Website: lowes
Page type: payment
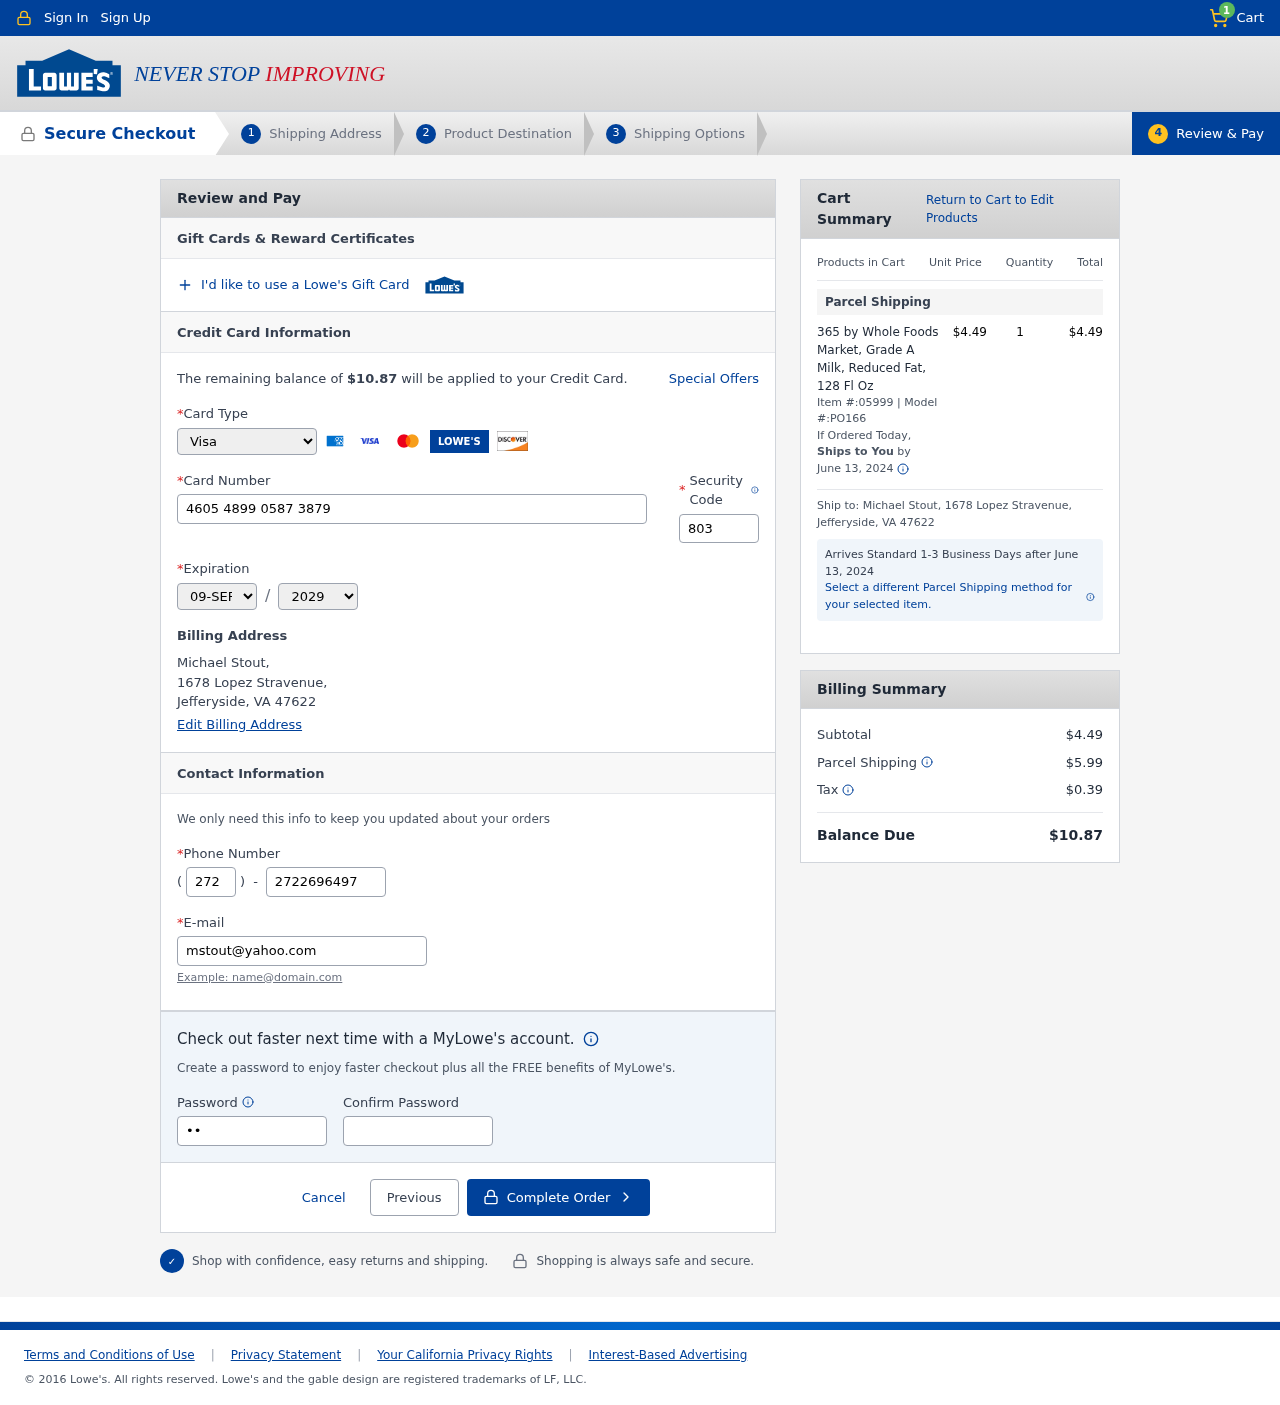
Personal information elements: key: PII_CARD_CVV
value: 803
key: PII_CARD_EXPIRY_MONTH
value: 09
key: PII_CARD_EXPIRY_YEAR
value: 29
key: PII_CARD_NUMBER
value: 4605 4899 0587 3879
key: PII_CARD_TYPE
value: Visa
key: PII_CITY_STATE_ZIP
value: Jefferyside, VA 47622
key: PII_EMAIL
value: mstout@yahoo.com
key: PII_FULLNAME
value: Michael Stout,
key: PII_PHONE
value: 2722696497
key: PII_PHONE_AREA
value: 272
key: PII_STREET
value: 1678 Lopez Stravenue,
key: PII_FULLNAME2
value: Michael Stout
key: PII_STREET2
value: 1678 Lopez Stravenue
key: PII_CITY_STATE_ZIP2
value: Jefferyside, VA 47622
Product elements: key: PRODUCT1_NAME
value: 365 by Whole Foods Market, Grade A Milk, Reduced Fat, 128 Fl Oz
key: PRODUCT1_PRICE
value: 4.49
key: PRODUCT1_QUANTITY
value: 1
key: PRODUCT1_ITEM
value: Item #:05999
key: PRODUCT1_MODEL
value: Model #:PO166
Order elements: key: ORDER_NUM_ITEMS
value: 1
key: ORDER_TOTAL
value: $10.87
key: ORDER_SHIPPING_DATE
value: June 13, 2024
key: ORDER_SUBTOTAL
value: $4.49
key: ORDER_SHIPPING_DATE2
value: June 13, 2024
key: ORDER_SHIPPING_COST
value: $5.99
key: ORDER_TAX
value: $0.39